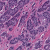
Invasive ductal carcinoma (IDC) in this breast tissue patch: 1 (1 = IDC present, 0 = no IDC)